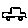
Label: car